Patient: sex M, age 69
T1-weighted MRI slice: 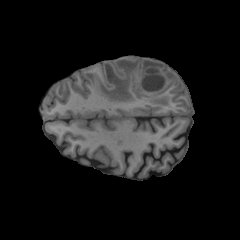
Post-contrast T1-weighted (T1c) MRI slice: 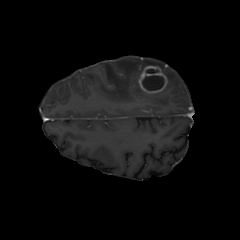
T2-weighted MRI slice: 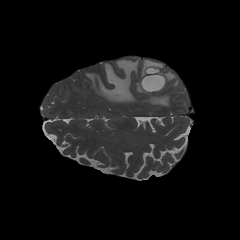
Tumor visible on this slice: yes
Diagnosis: Glioblastoma, IDH-wildtype
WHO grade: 4